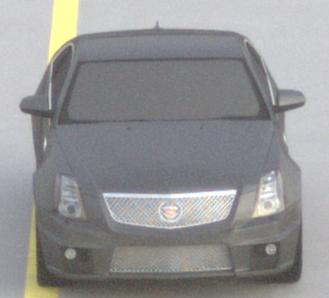
Make: Cadillac
Model: CTS-V
Detailed model: CTS-V (II) Limousine
Model produced from: 2008/11
Model produced until: 2010/12
Doors: 4
Color: gray
Road condition: dry road
Daytime: sunrise or sunset
Contrast: low contrast